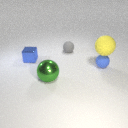
small blue metal cube behind small blue rubber sphere